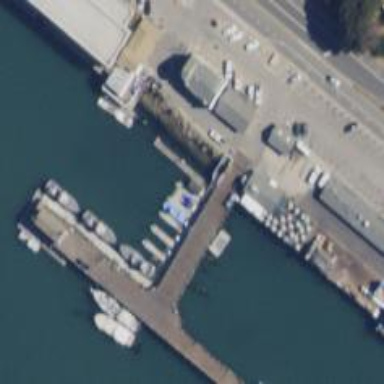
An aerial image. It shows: Man-made pier.